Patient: sex F, age 41
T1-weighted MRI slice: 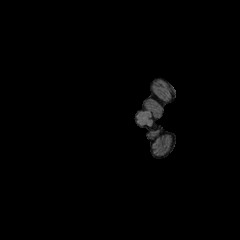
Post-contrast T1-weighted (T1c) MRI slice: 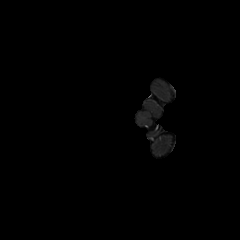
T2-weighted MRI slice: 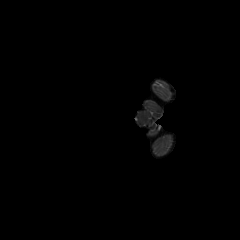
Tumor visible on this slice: no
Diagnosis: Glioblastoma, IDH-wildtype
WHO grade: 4